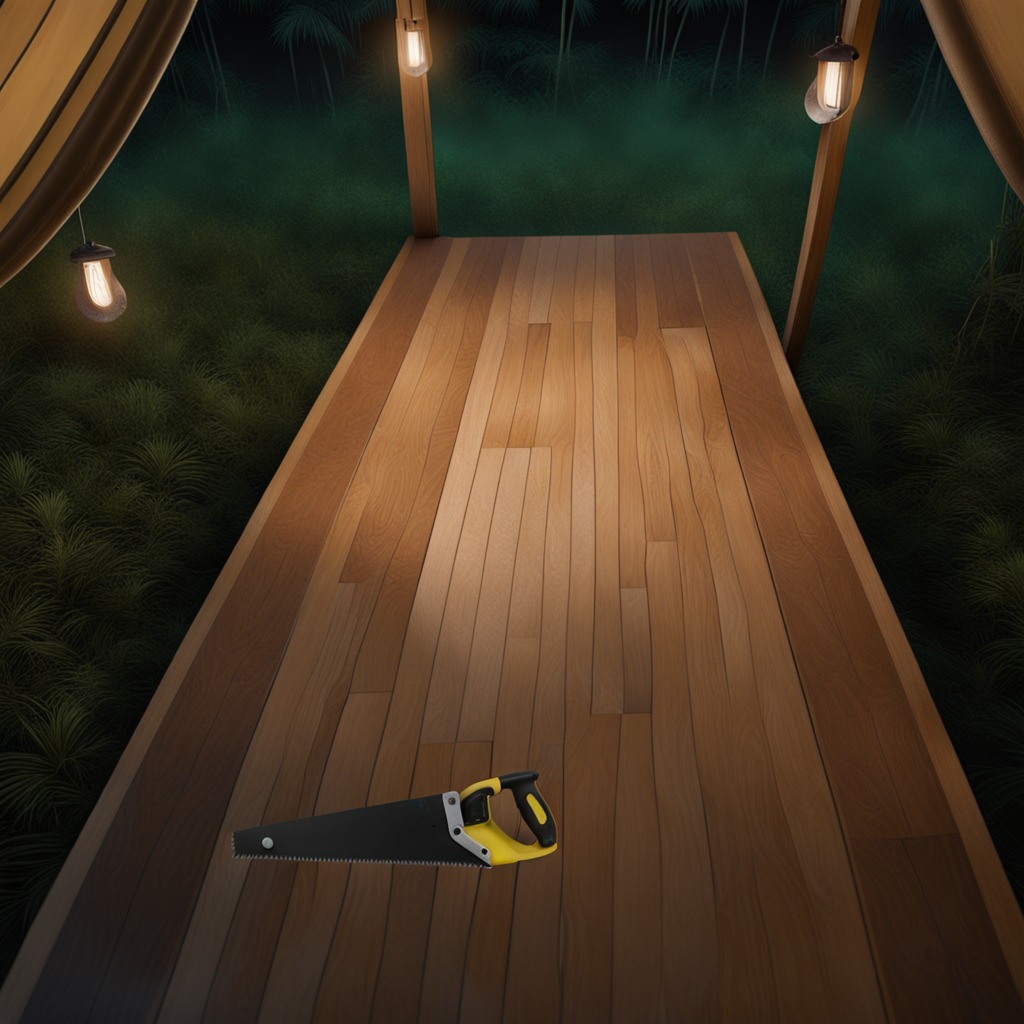
A metal saw is lying on a wooden table inside a jungle field workshop tent at night.